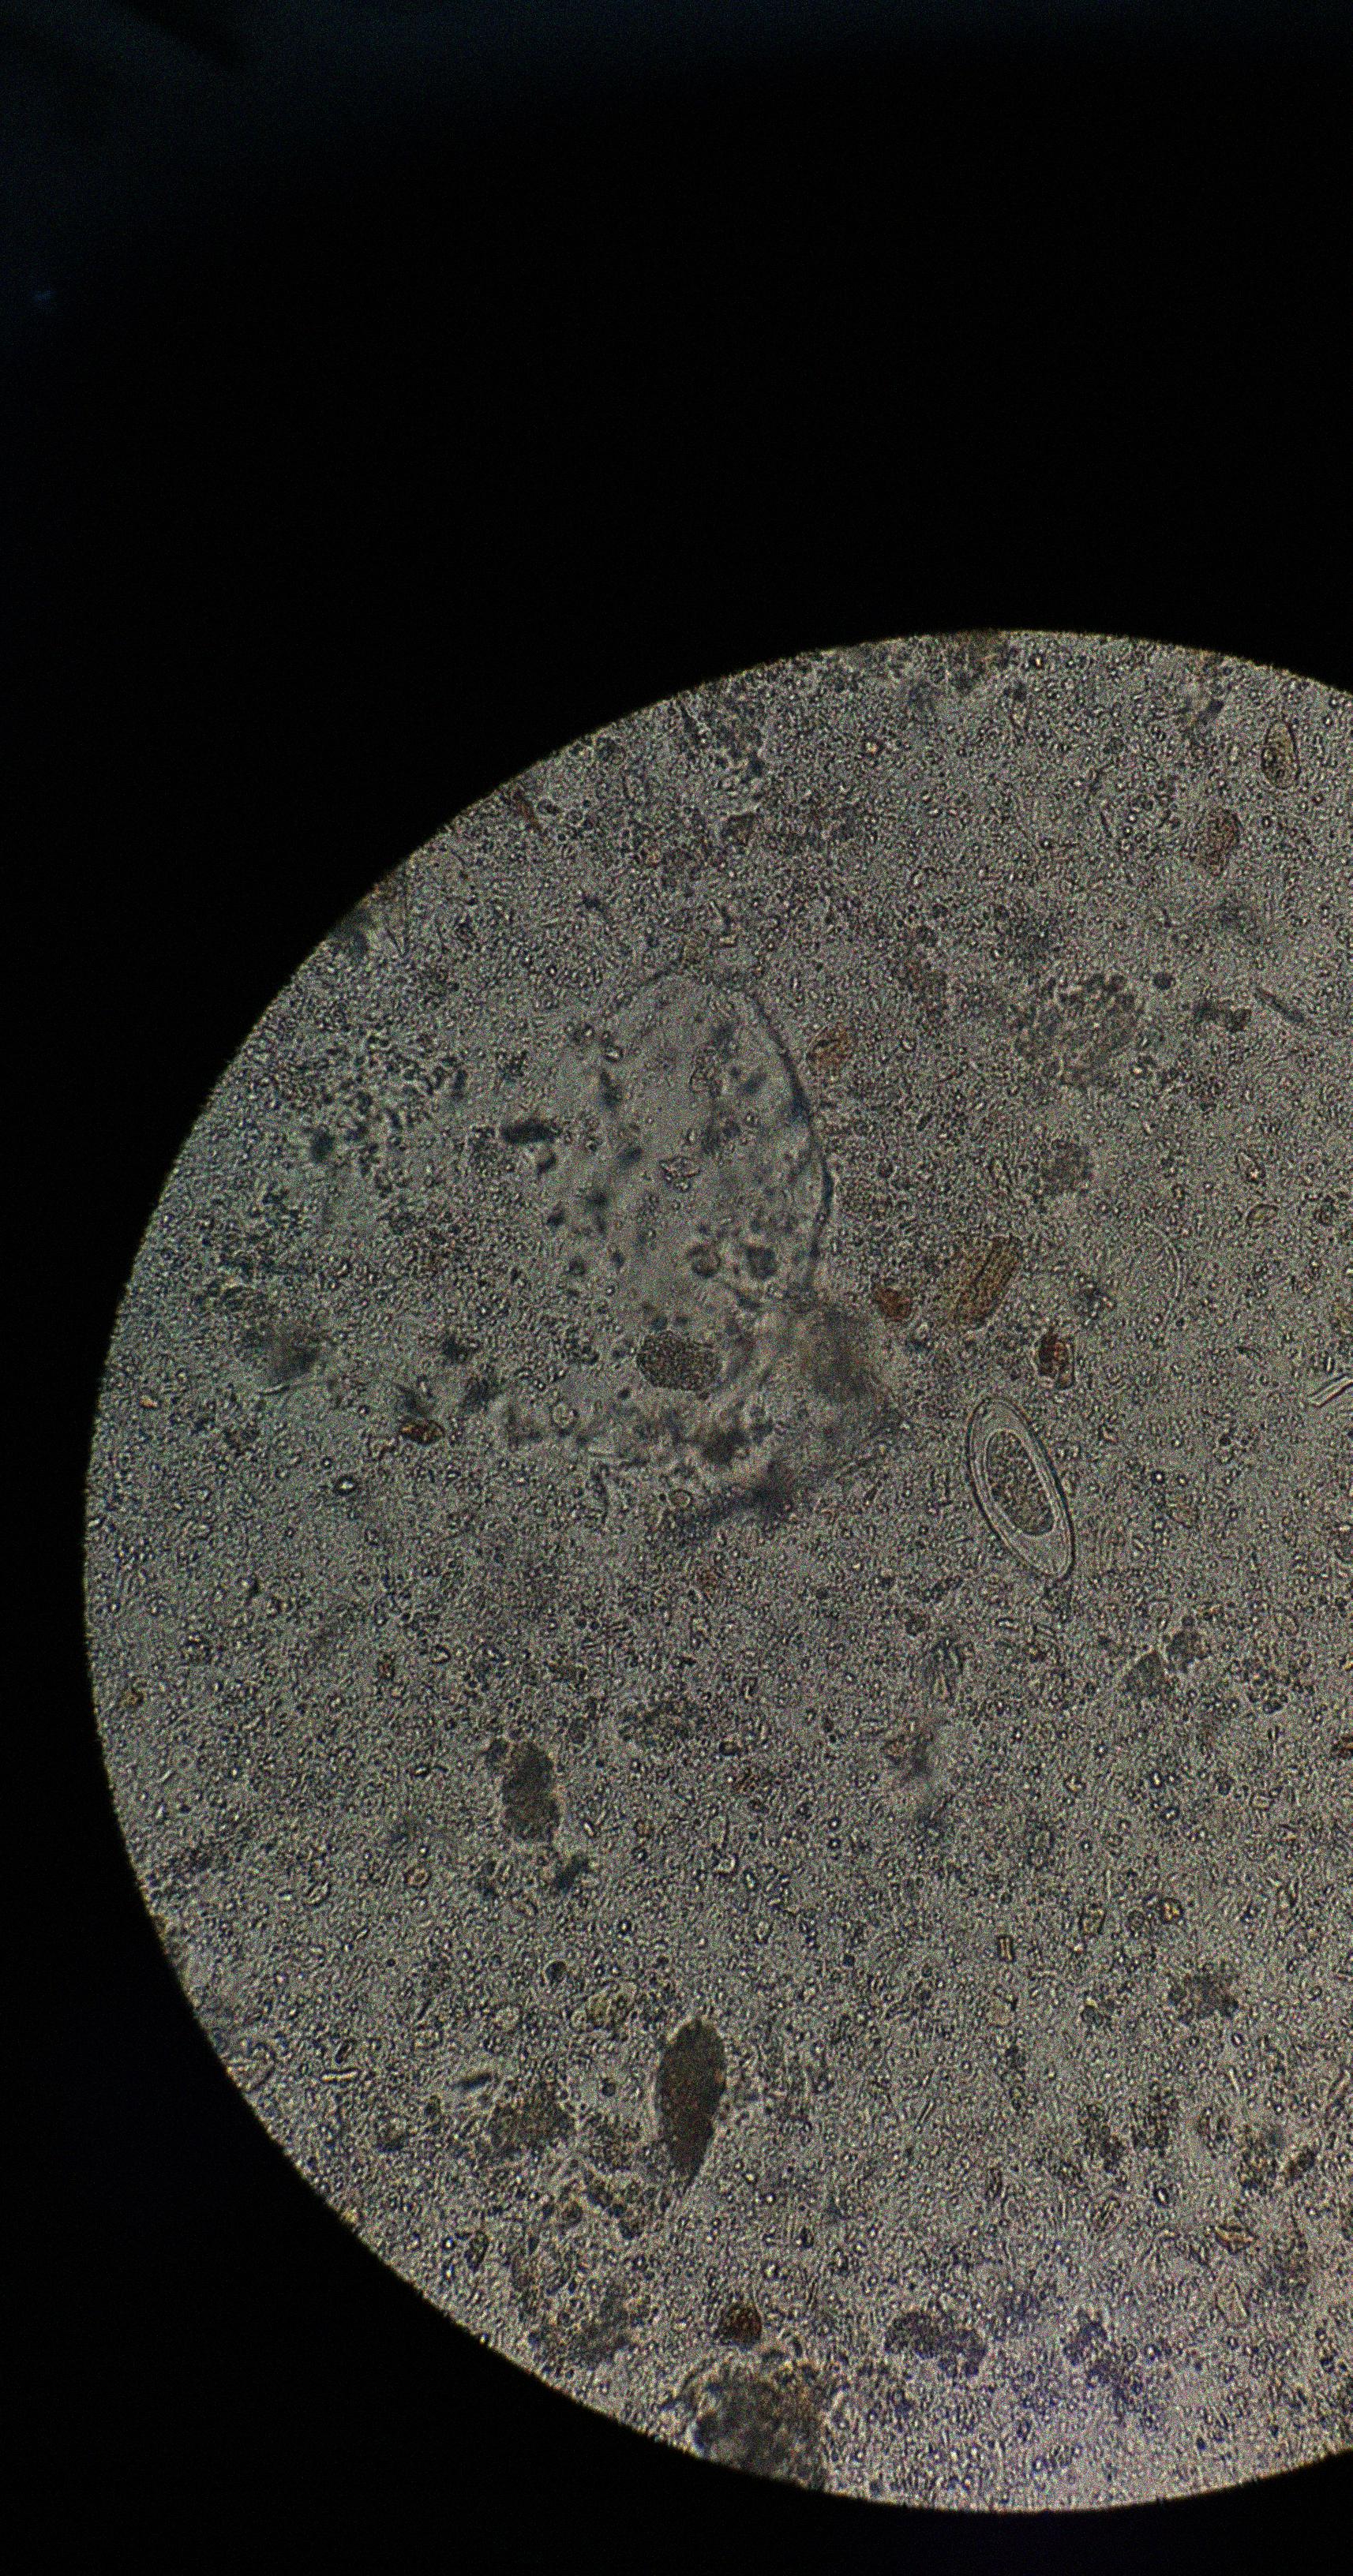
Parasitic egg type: Enterobius vermicularis